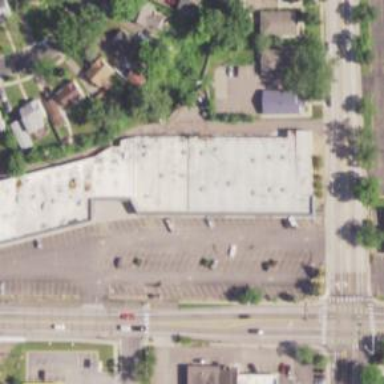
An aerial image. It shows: Retail building.